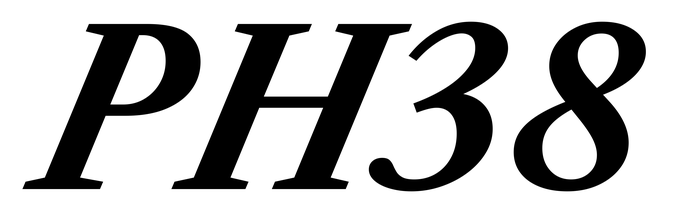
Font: LibreCaslonText-Italic_Bold_Italic